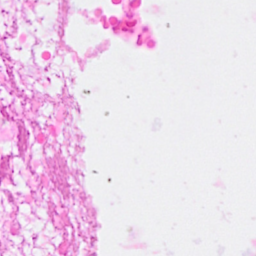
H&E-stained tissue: Breast